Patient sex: M
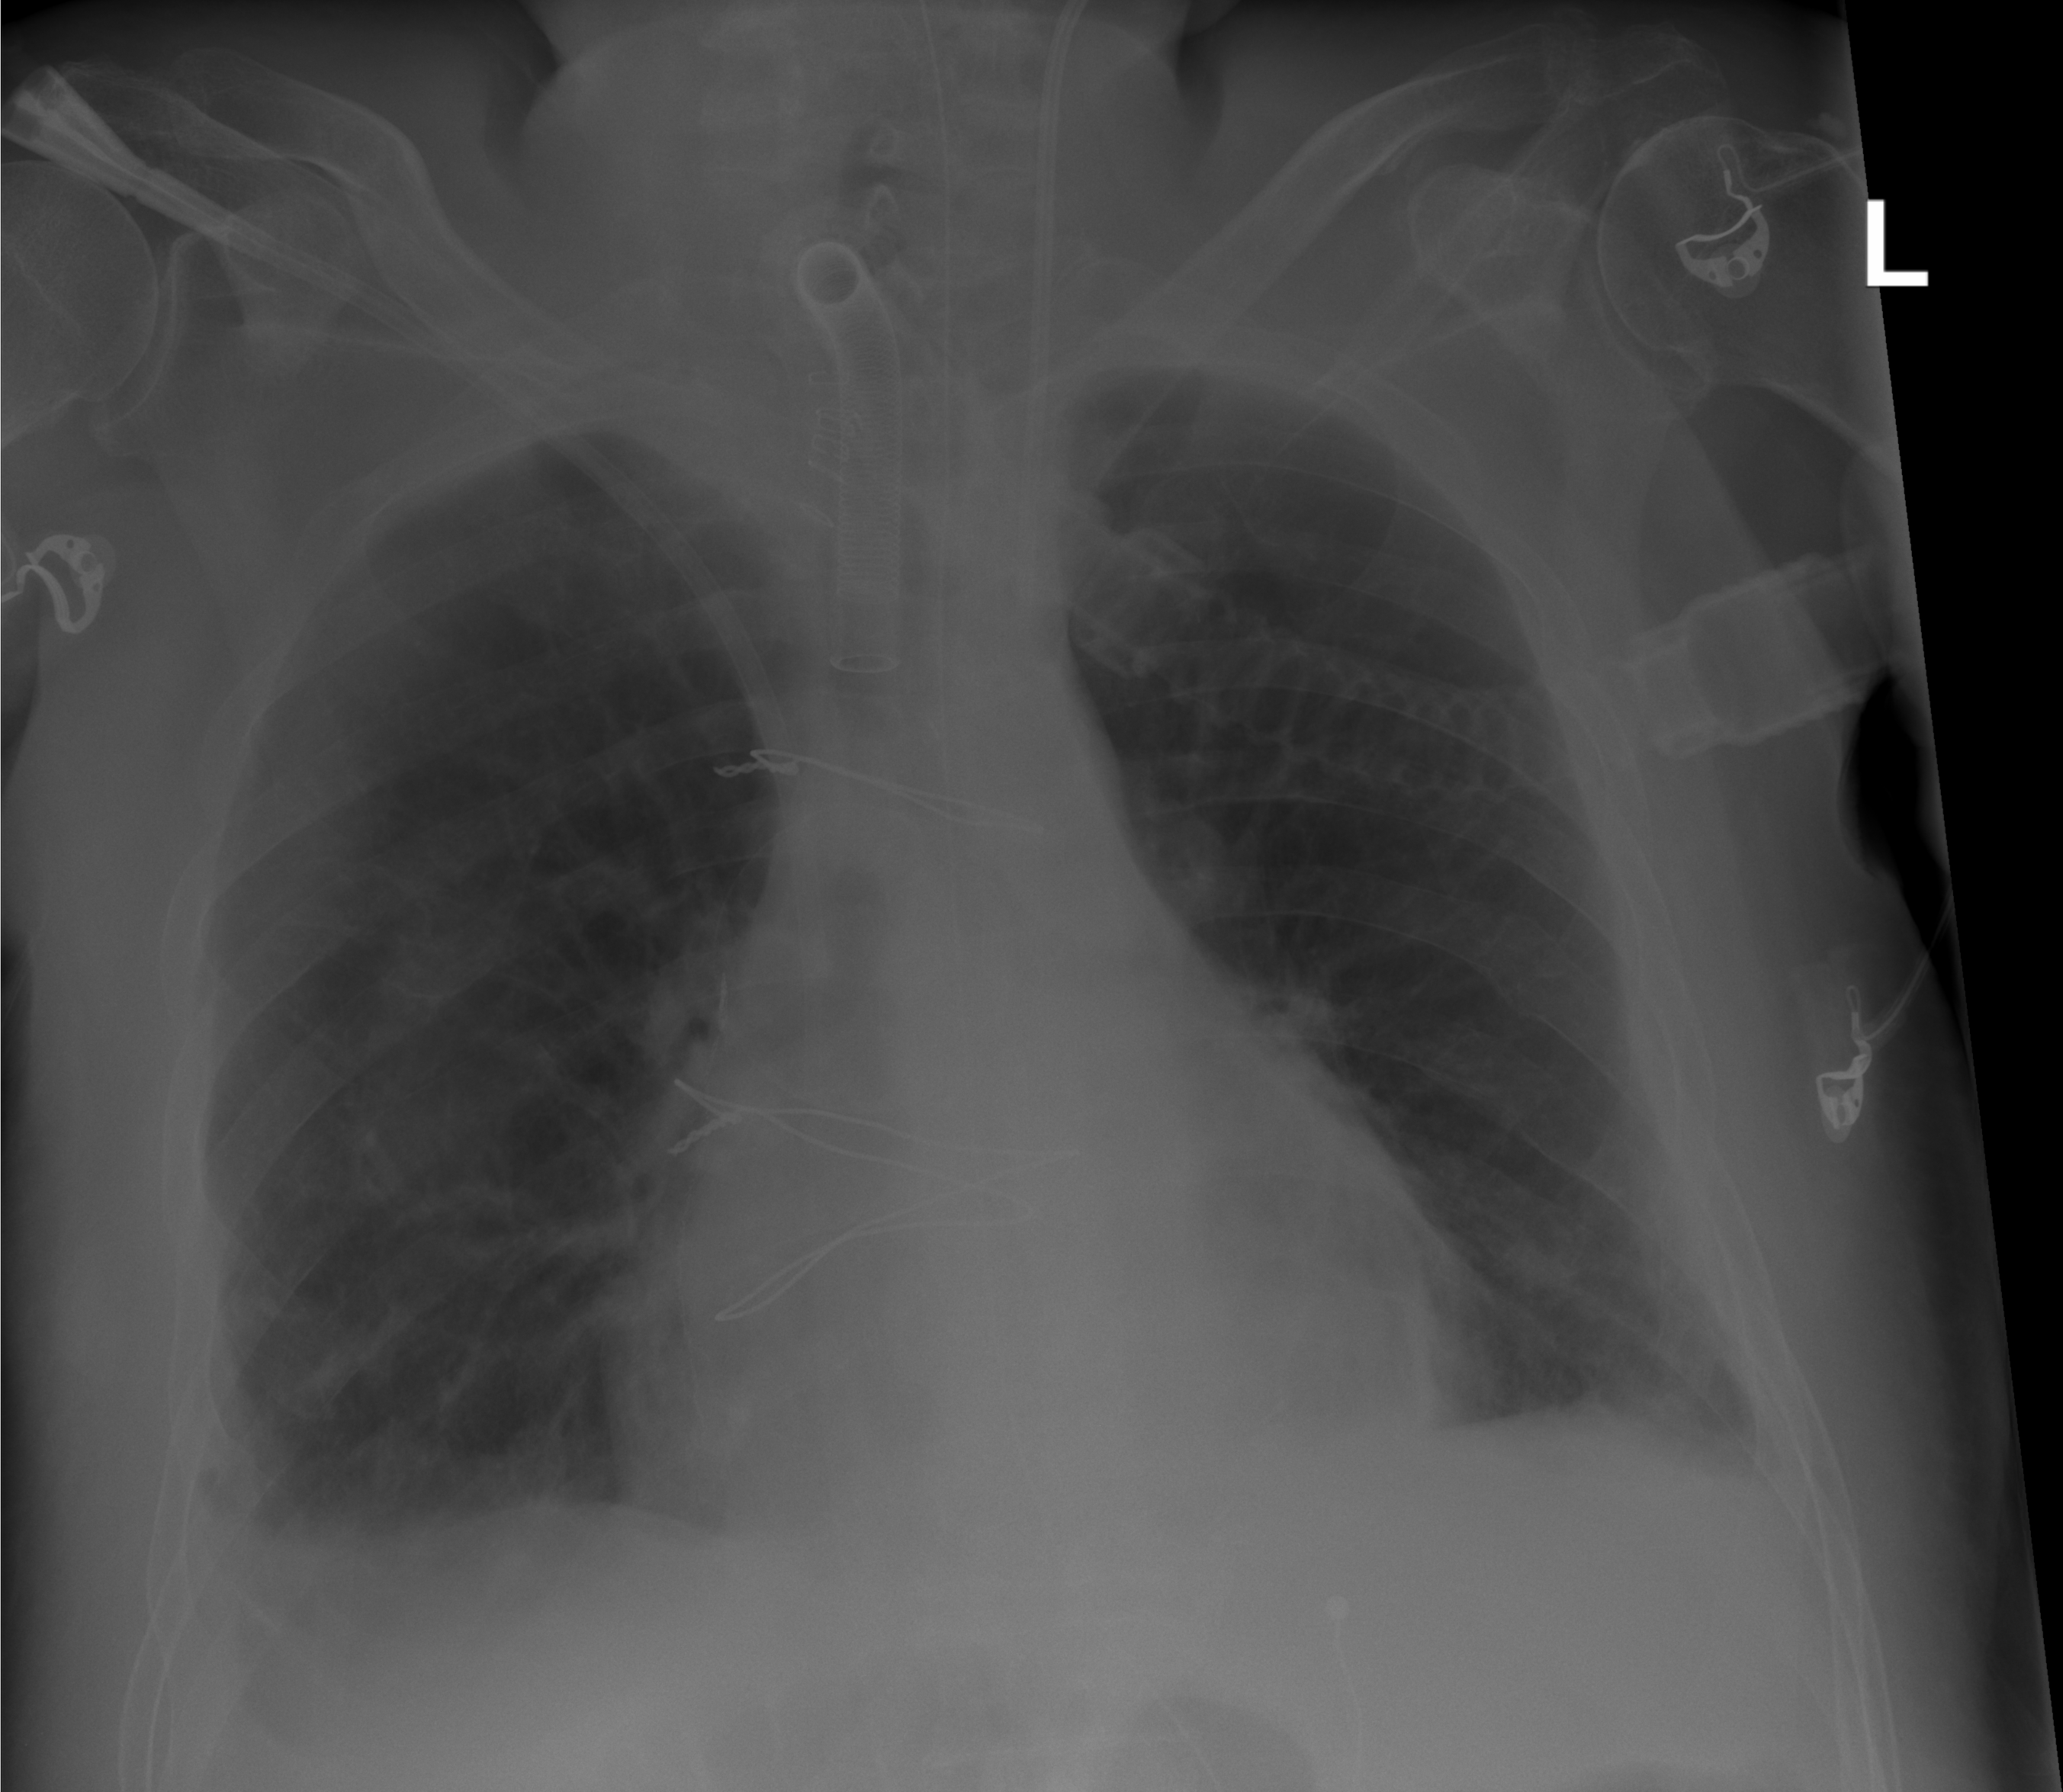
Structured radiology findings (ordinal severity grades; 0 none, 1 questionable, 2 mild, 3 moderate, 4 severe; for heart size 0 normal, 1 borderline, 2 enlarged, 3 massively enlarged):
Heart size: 0
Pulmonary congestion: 0
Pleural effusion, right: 2
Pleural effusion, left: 2
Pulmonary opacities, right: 1
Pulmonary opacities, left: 1
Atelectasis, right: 2
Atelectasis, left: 2